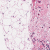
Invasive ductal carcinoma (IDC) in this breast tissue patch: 0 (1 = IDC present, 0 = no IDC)